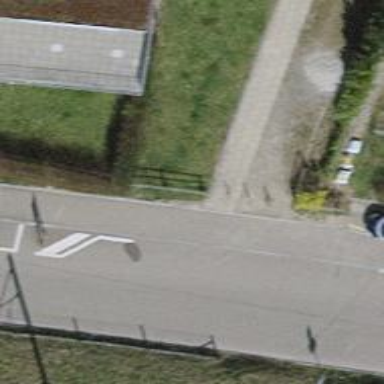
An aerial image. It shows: Bollard.